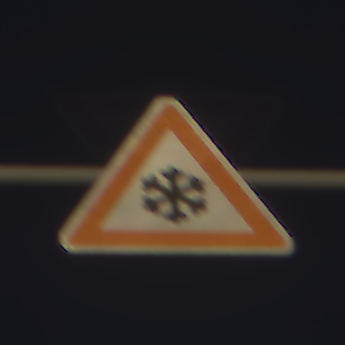
Verkehrszeichen: SchneeOderEisglaette
Umgebung: Outdoor, Nature
Tageszeit: MorningAfternoon
Wetter: PartlyCloudy
Licht: Natural
Jahreszeit: Winter
Kontrast: HighContrast